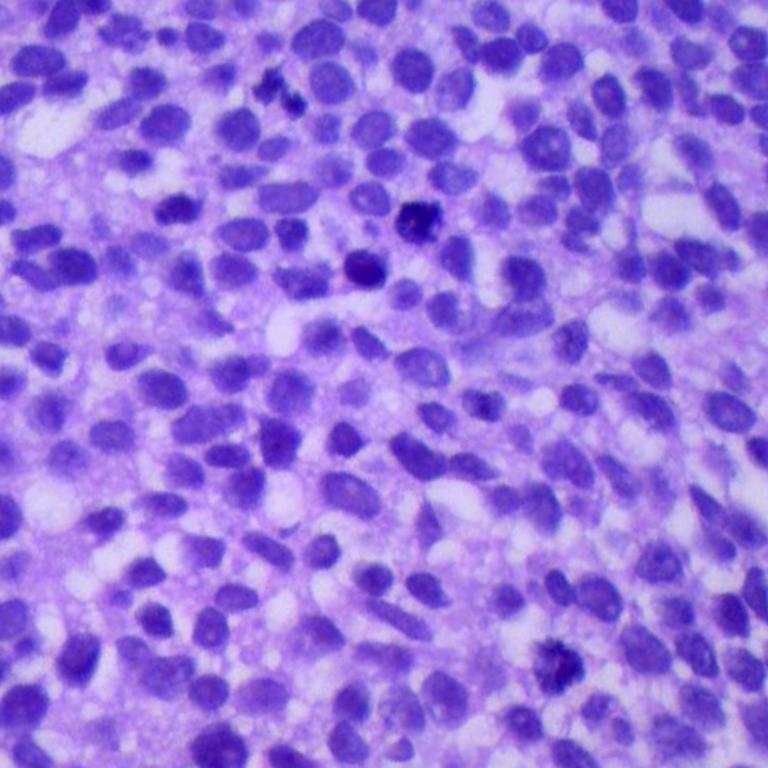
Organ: lung
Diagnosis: squamous carcinomas